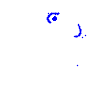
Particle: electron